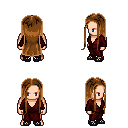
a pixel art fantasy rpg character, male body template, human, light skin, red robe, white pants, brown extra-long hairstyle, ghillies, four views (front, back, left, right), 2x2 character sprite sheet, small pixel art, hard edges, no anti-aliasing